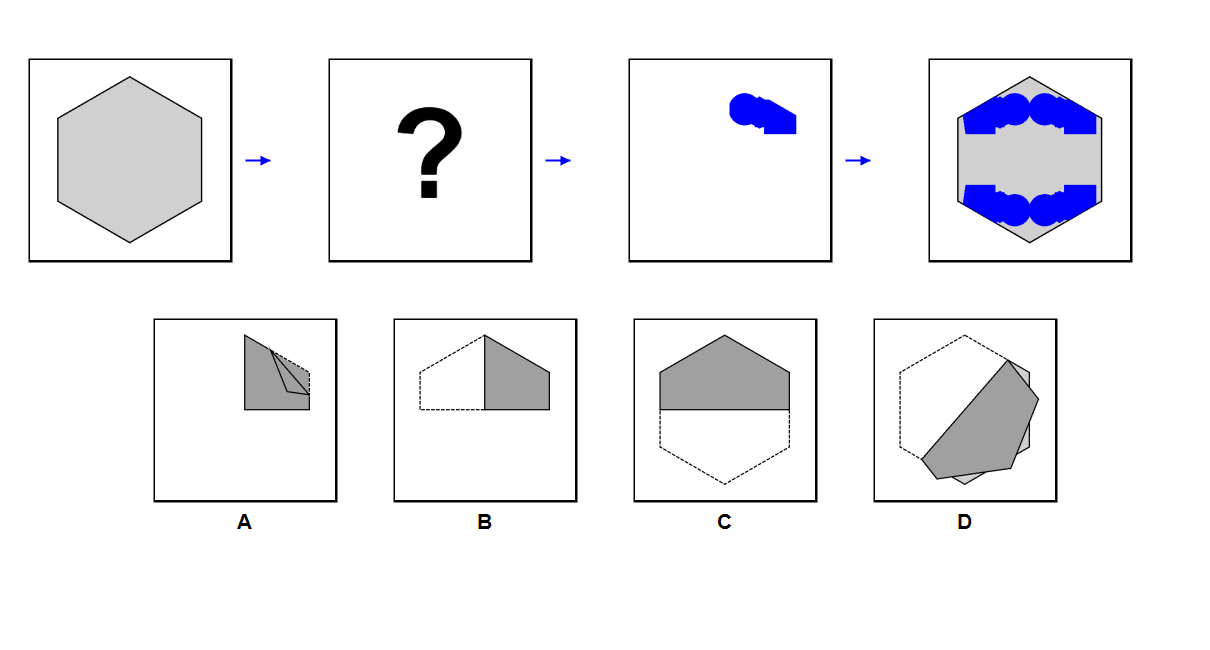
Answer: D